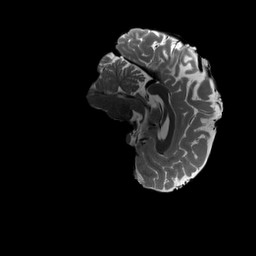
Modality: T2w
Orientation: sagittal
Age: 22
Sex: female
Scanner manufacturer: siemens
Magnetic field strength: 3 T
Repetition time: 3.2 s
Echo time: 0.564 s